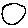
Label: circle